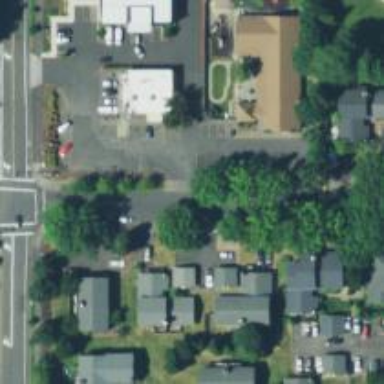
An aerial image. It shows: Asphalt road designated as living street.